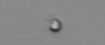
Label: nanoplankton_mix